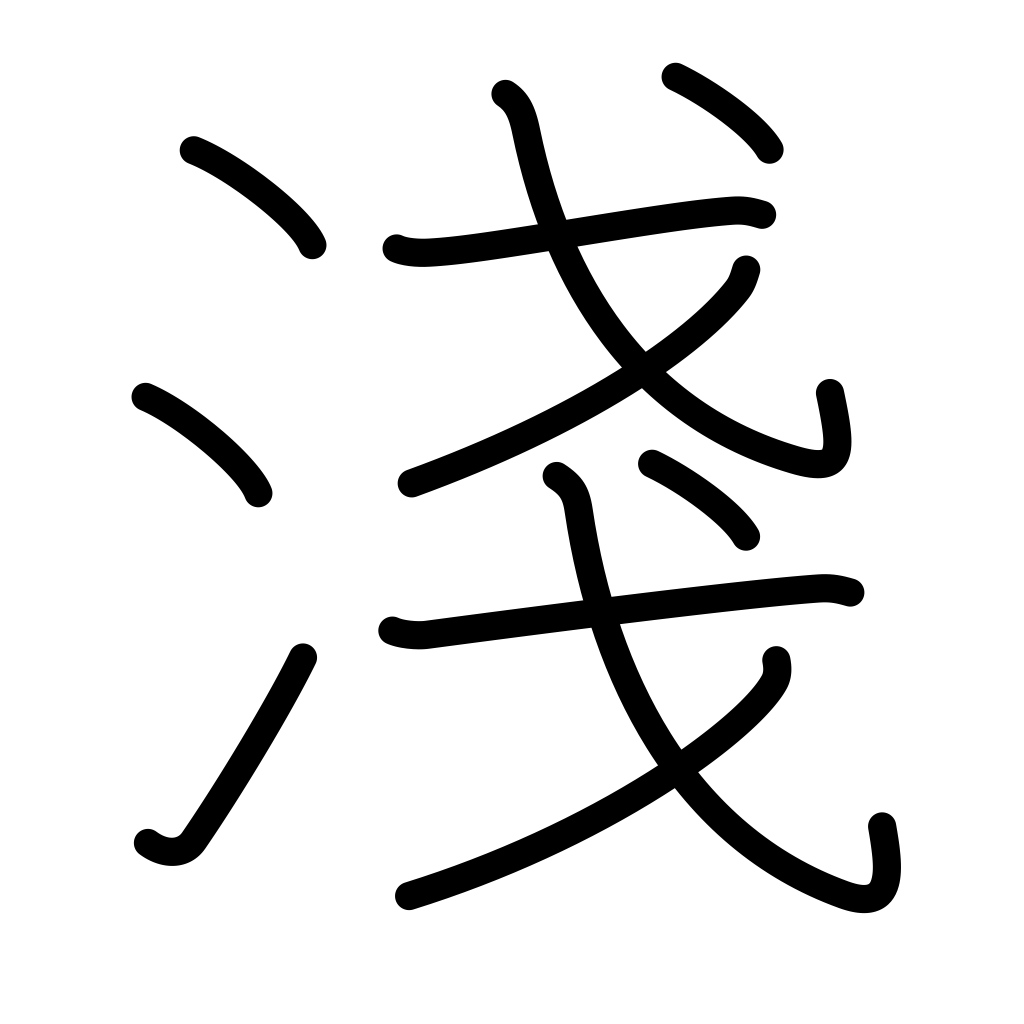
Meaning: shallow, not deep, superficial